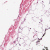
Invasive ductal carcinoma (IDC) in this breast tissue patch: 0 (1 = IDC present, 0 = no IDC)